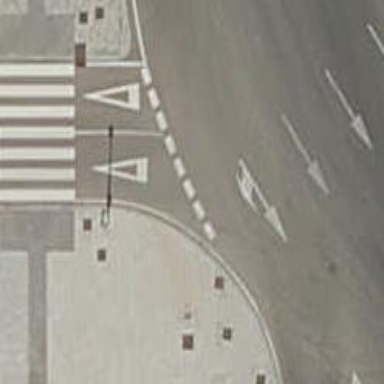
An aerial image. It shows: Road with "give way" sign.